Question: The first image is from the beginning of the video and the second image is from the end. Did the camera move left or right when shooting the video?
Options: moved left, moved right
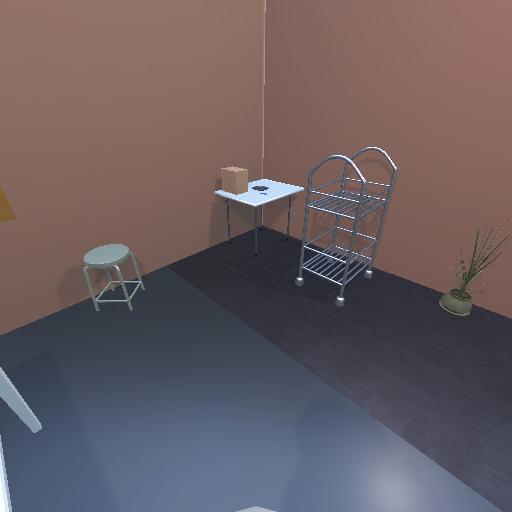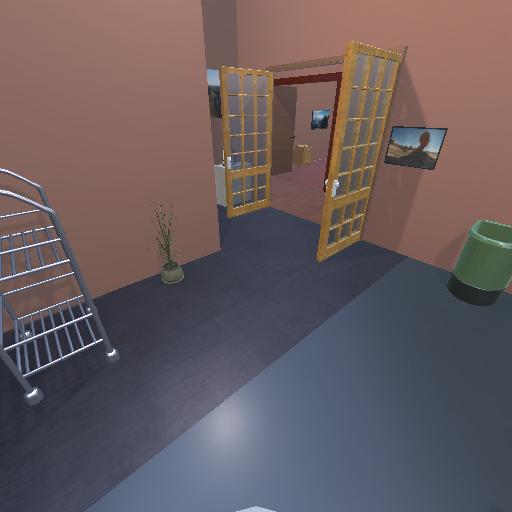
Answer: moved left